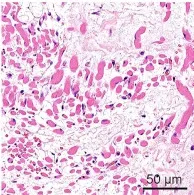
The HE staining of pathological specimens. (C) Atrophic striated muscle tissue.
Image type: pathology (h&e)